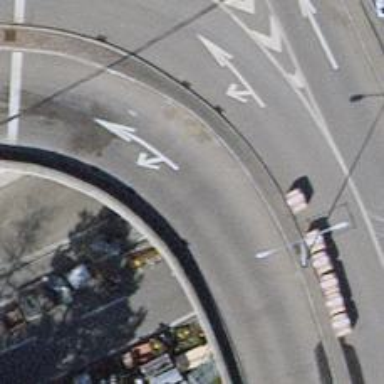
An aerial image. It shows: Primary highway bridge with asphalt surface.